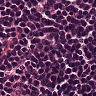
Metastatic tissue present: no